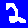
Digit: 2